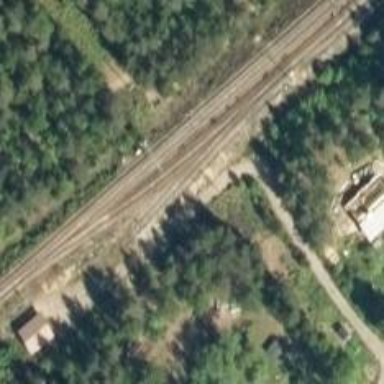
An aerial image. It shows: Single railway track with continuous electrified contact line.